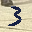
Label: 3